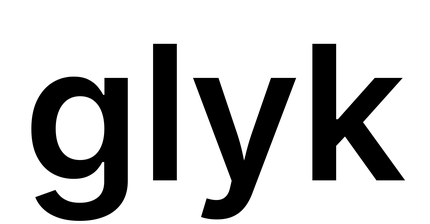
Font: Inter_SemiBold